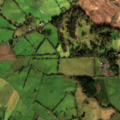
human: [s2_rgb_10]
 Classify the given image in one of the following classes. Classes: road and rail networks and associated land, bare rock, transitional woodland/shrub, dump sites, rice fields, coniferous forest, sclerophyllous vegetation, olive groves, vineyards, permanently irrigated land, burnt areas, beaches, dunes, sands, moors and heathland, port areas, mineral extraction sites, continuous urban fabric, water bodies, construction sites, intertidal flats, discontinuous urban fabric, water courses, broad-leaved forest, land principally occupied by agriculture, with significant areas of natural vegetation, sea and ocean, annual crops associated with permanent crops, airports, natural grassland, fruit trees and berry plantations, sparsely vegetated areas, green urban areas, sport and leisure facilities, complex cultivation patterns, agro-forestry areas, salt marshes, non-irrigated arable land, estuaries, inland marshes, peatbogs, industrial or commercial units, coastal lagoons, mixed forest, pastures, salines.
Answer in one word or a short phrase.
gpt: pastures